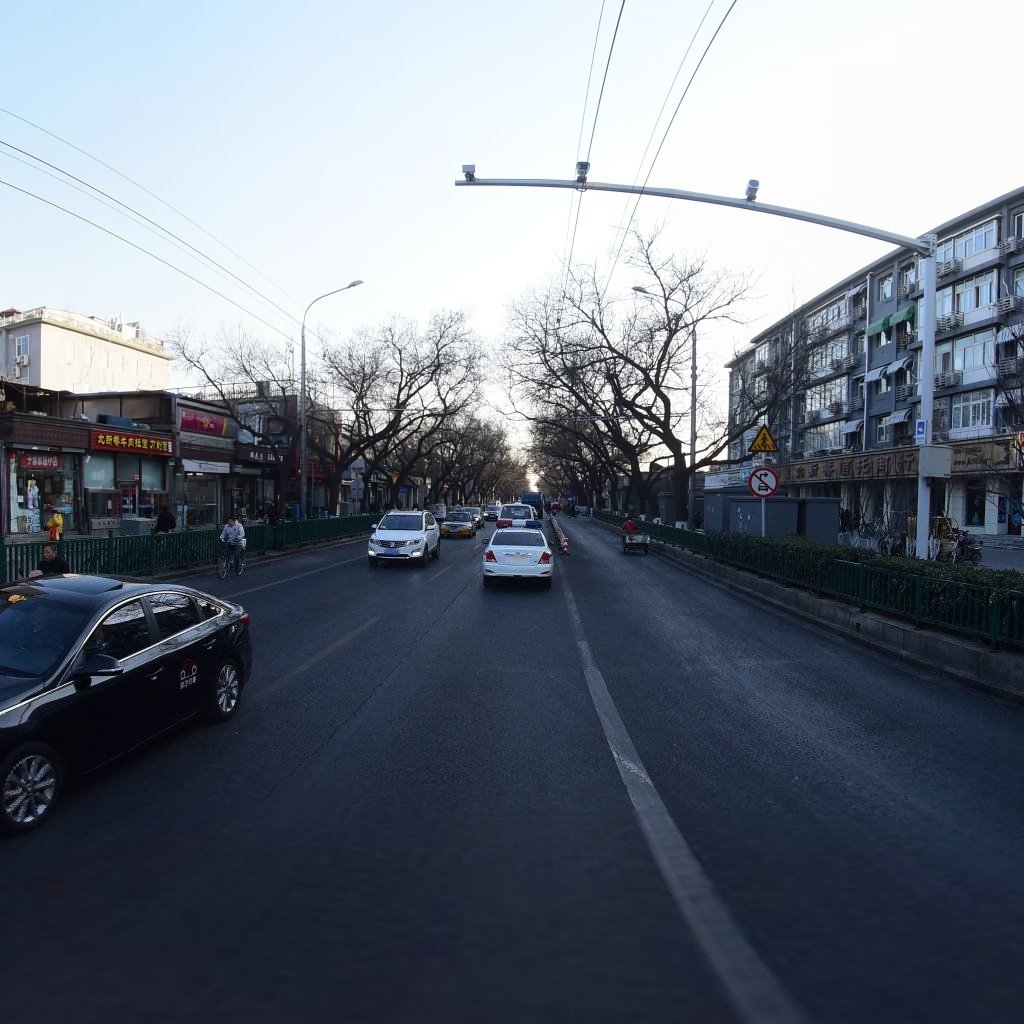
Region: Dongcheng
Road damage annotations: longitudinal crack